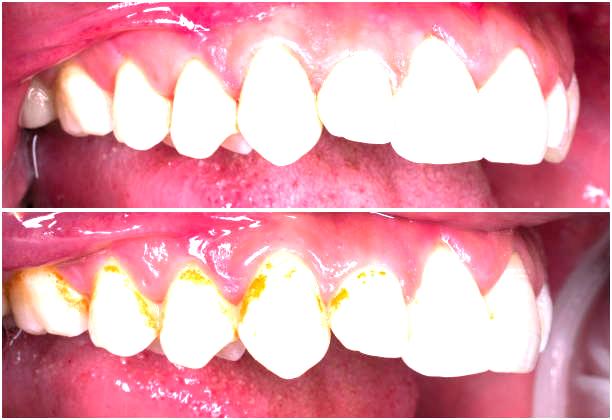
Condition: Calculus